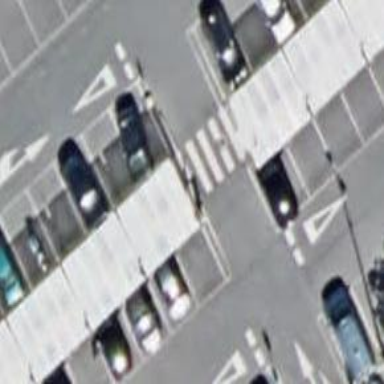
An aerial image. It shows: Road serving as parking aisle.